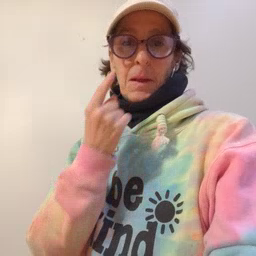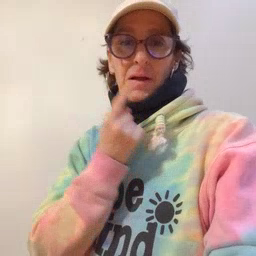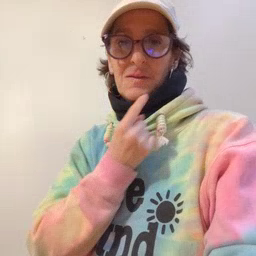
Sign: mouth